Question: I have highly skewed histogram generated using ggplot2.

I would like split the x-axis of the histogram into two panels. One with x<50 and another x=>50 in order to detect any underlying pattern if any. So the first panel will have y-axis from 0 to around 500000 and x-axis from 0 to 50. The second panel with y-axis from 0 to around 100 and x-axis 50 to 350.
Thank you
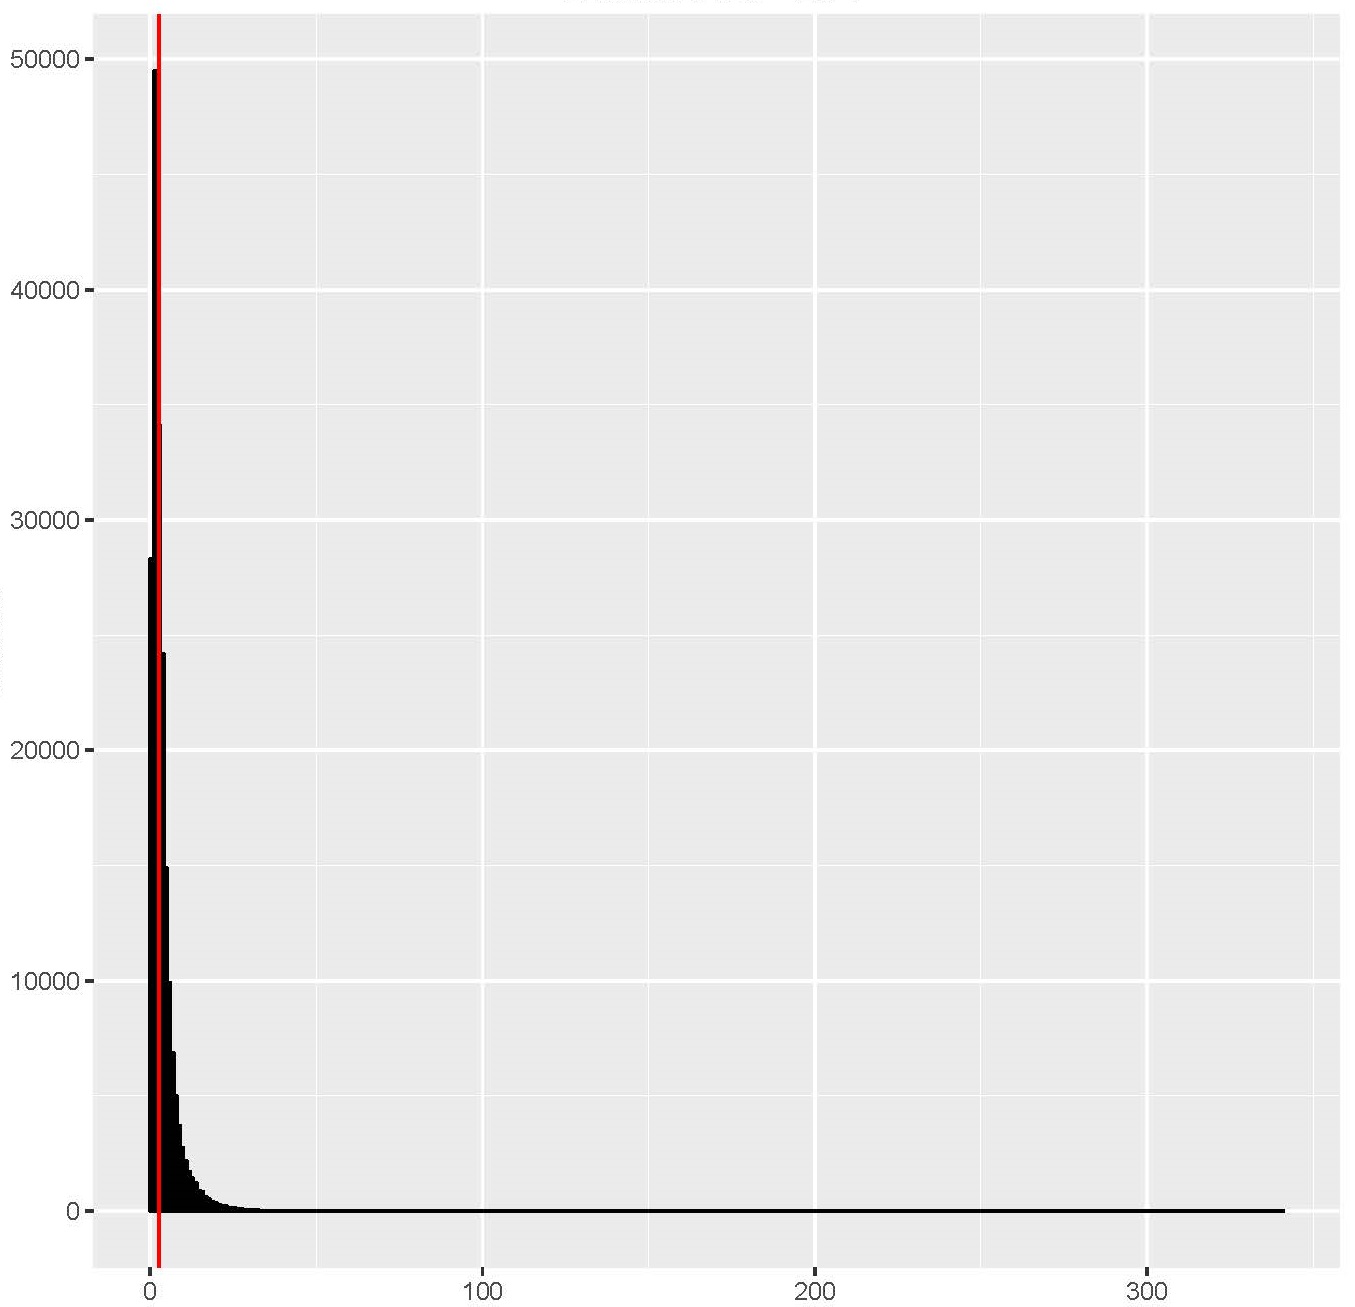
Answer: Just facet on the condition:
'''
ggplot(diamonds, aes(carat)) + geom_histogram() + facet_wrap(~(carat > 3), scale = 'free')
'''
<URL>